Question: Im trying to make a function named star for an n-pointed star with radius 1, center (0,0) and start line is (0,1) with an angle n(((n-1)/n)*Pi). How??
My end goal is to make the star on the image I posted:

What mathematica functions do I use? graphics, Line, Table??
If possible id love an example :D.
I have not gotten far, the only code I have written is: star[n_] := Graphics[Table[Line[{}, {}], {}]];
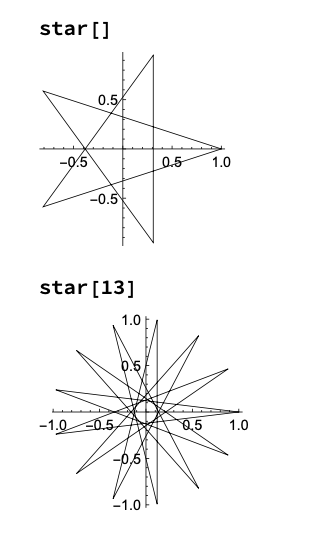
Answer: Try
'''
star[n_]:=Graphics[Line[Table[{Cos[t*(n-1)^2/n*Pi],Sin[t*(n-1)^2/n*Pi]},{t,0,n}]]];
star[5]
star[13]
'''
Take it apart, look at what just the 'Table[...]' gives you. And exactly why does that use '{t,0,n}' instead of '{t,0,n-1}'. And why does it have '(n-1)^2/n' in it, what does that do? Then look up the documentation for 'Line[...]' and see what it accepts for input and how the output of 'Table[...]' provides that.
Then the challenging part is that you have to reverse engineer my thought process to figure out what I was thinking and how I got to 't*(n-1)^2/n*Pi'. If you believe you understand all this then see if you can rewrite the calculations in a different way and still get the same result. And then can you find a way to make this much simpler and easier to understand exactly what it is doing and exactly why?